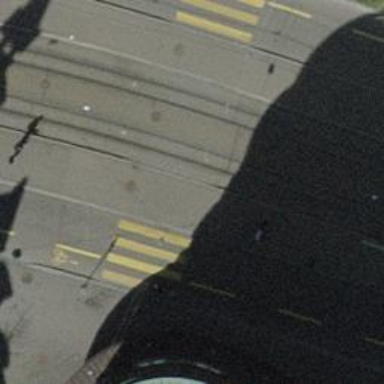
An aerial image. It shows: Uncontrolled zebra crossing with pedestrian island.